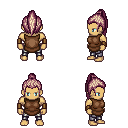
a pixel art fantasy rpg character, male body template, human, tanned skin, brown tunic, metal pants, white blonde long topknot hairstyle, leather bracers, four views (front, back, left, right), 2x2 character sprite sheet, small pixel art, hard edges, no anti-aliasing